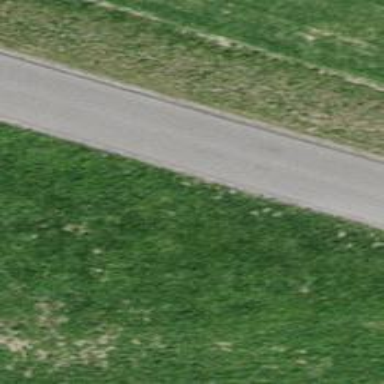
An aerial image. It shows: Unclassified road with asphalt surface.